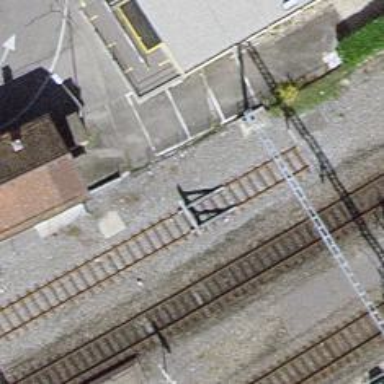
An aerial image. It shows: Railway buffer stop.